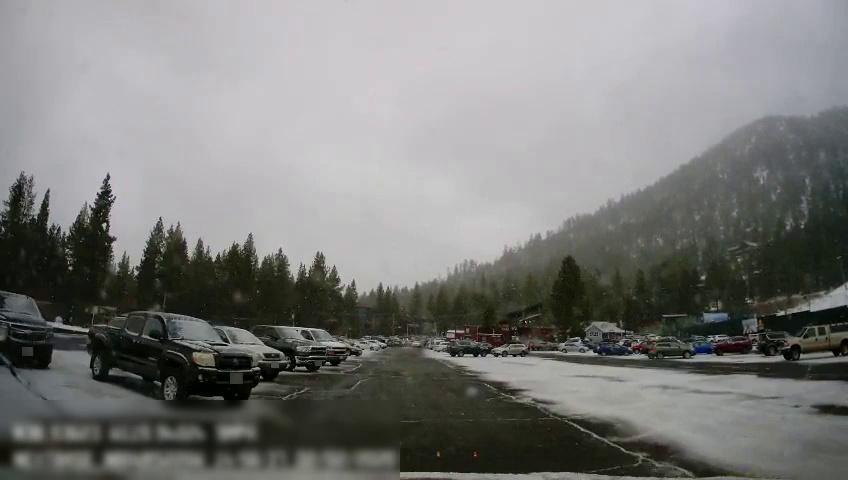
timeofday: Day
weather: Snowy
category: Vehicles | SUV
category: Vehicles | Truck
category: Vehicles | SUV
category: Vehicles | Car
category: Vehicles | SUV
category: Vehicles | Car
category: Vehicles | SUV
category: Vehicles | Van
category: Vehicles | Truck
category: Vehicles | Truck
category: Vehicles | Car
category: Vehicles | Car
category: Vehicles | Car
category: Vehicles | Car
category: Vehicles | SUV
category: Drivable Space